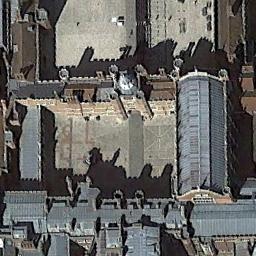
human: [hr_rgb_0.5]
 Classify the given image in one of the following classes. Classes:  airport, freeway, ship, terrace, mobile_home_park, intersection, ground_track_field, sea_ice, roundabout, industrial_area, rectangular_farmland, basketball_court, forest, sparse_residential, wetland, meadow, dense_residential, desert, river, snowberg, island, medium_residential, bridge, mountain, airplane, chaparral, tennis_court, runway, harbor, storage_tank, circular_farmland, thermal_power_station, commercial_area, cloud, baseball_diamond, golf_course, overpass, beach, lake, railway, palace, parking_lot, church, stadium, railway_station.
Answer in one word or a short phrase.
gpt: palace